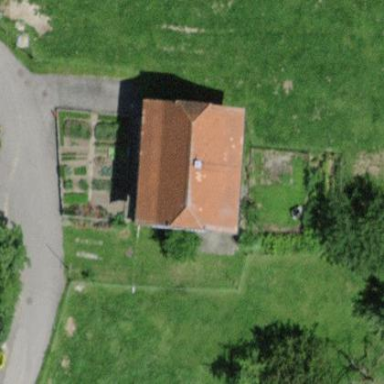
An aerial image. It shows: Simple and straightforward house.